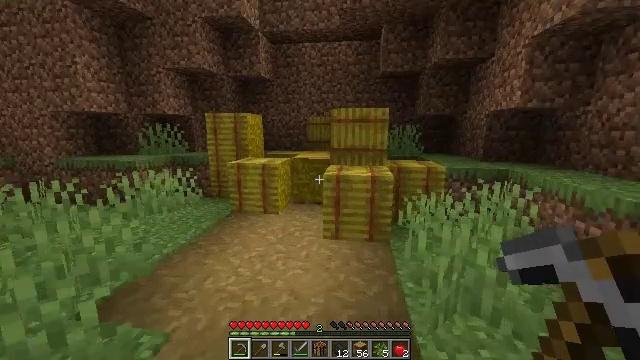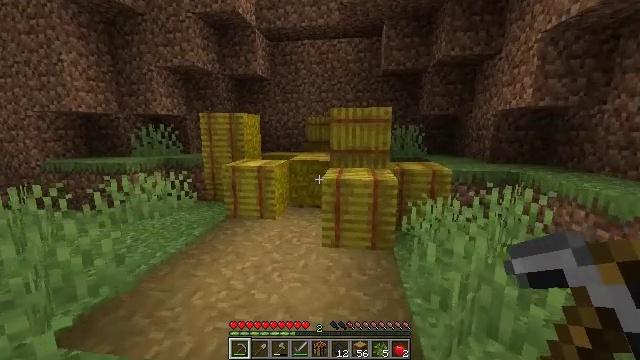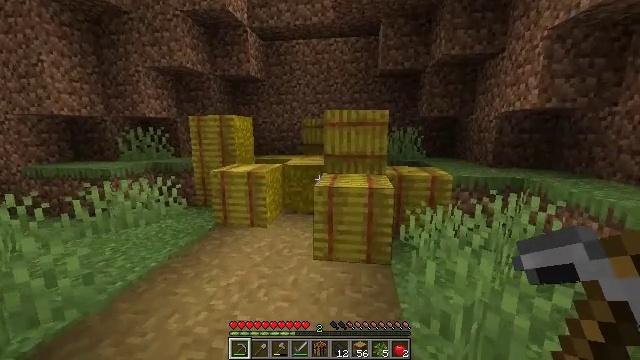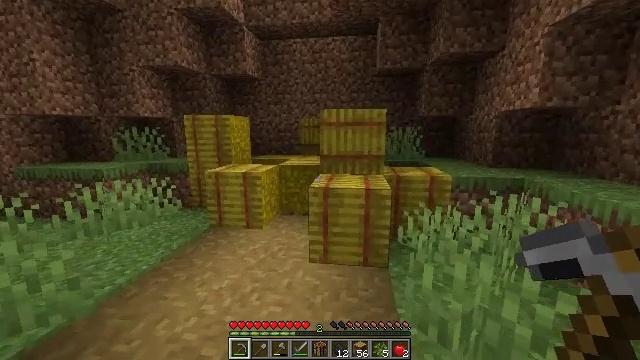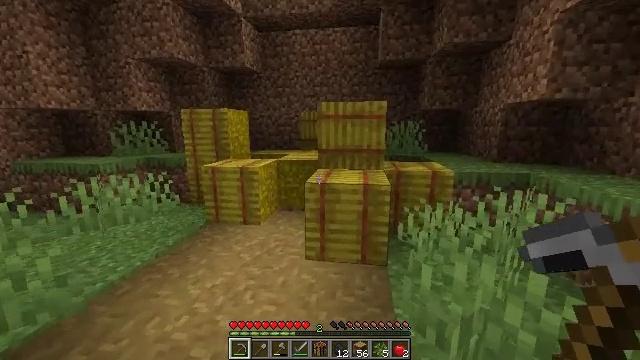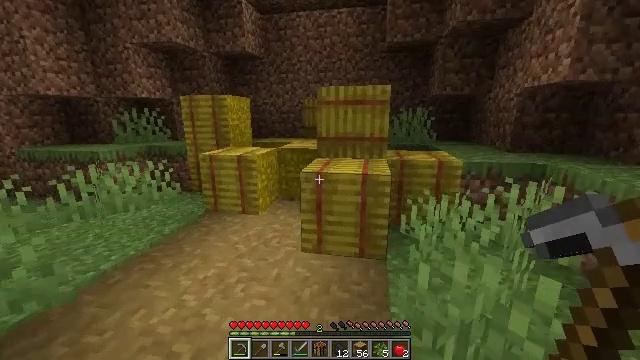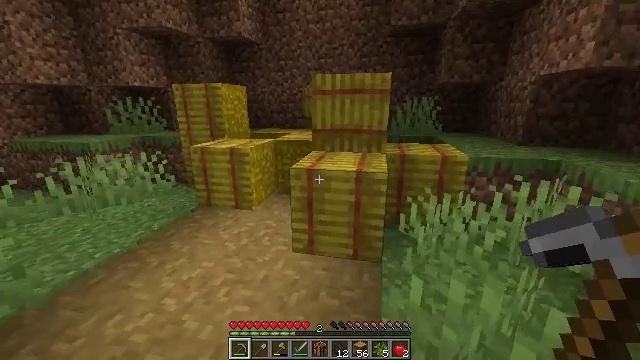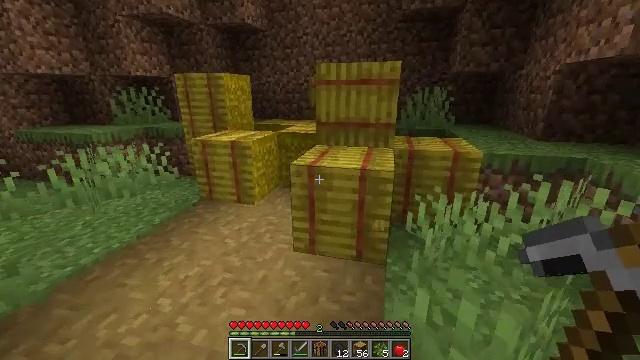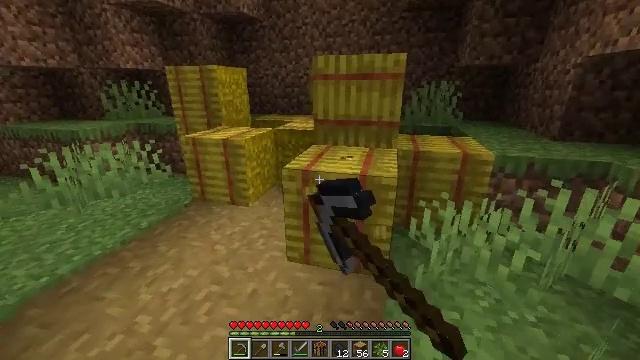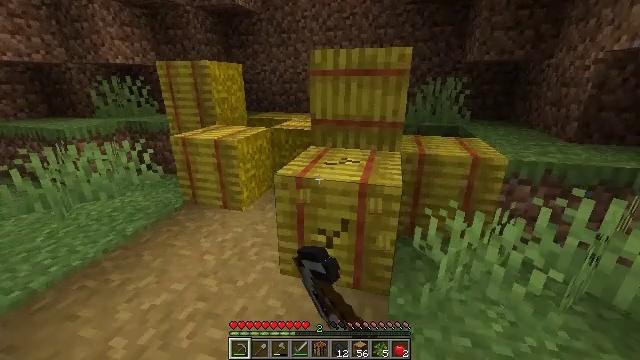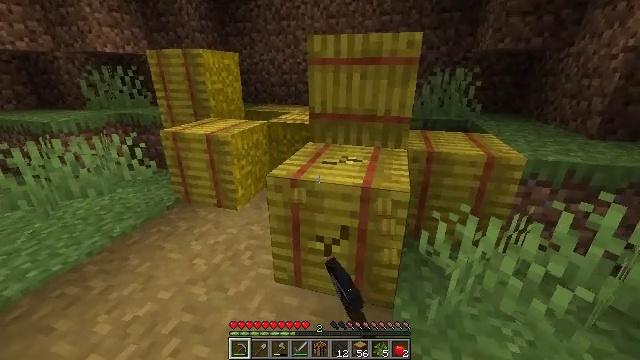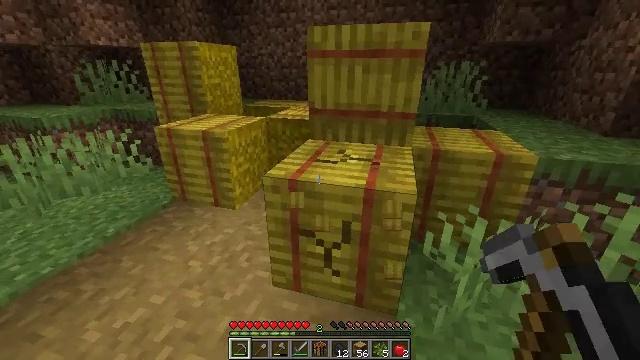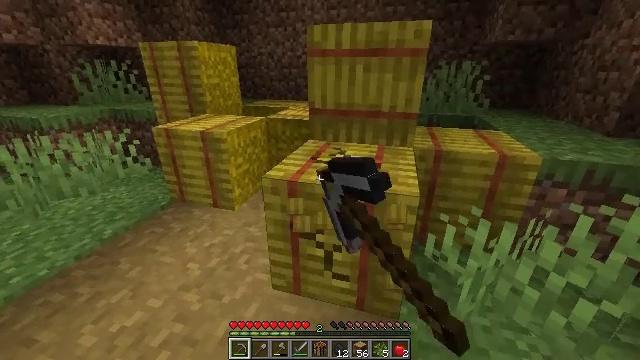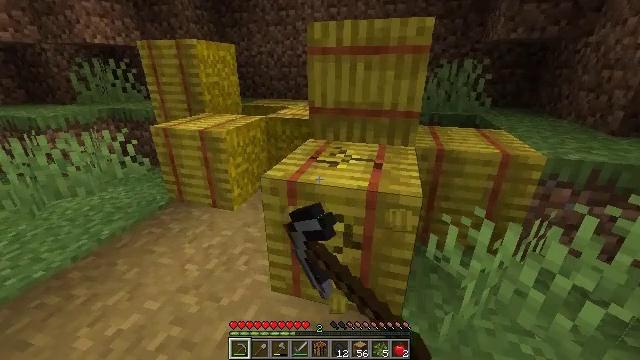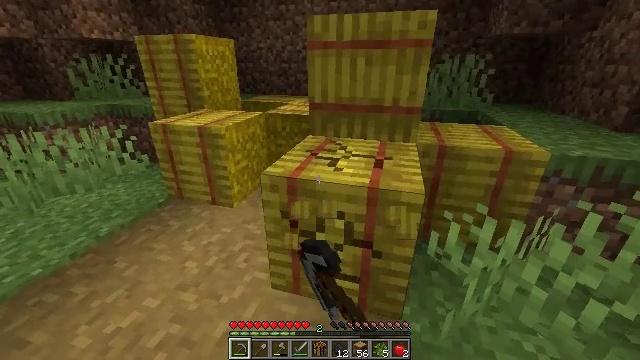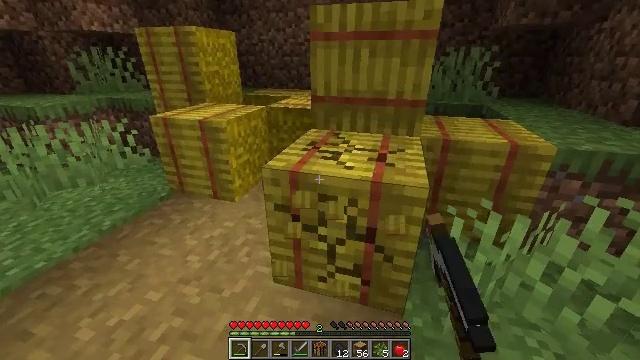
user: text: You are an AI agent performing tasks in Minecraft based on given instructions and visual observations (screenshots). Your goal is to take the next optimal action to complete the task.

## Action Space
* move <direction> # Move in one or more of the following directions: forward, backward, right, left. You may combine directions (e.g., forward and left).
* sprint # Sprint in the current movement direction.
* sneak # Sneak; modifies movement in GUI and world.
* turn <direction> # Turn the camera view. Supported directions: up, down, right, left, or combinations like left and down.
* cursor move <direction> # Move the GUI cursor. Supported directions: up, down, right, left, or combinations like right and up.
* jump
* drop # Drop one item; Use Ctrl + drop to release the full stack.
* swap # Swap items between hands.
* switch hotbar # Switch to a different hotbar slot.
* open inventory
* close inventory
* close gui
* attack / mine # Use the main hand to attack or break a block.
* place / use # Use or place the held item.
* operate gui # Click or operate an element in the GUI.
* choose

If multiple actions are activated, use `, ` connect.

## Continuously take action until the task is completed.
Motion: motion action
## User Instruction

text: Collect a hay block for crafting.
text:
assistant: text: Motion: move forward and move right
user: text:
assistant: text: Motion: move forward and move right
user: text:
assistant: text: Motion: move forward and move right
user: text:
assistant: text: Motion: move forward and move right, turn down
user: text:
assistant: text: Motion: move forward and move right, turn left and down
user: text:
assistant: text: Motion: move forward, turn left and down
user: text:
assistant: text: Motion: move forward, turn left and down, attack / mine
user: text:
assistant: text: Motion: move forward, turn down, attack / mine
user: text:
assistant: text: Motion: move forward, attack / mine
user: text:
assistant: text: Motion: move forward, turn down, attack / mine
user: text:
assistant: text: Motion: turn down, attack / mine
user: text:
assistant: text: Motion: attack / mine
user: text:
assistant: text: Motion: attack / mine
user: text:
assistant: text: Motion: attack / mine
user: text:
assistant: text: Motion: turn down, attack / mine
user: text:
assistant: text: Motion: attack / mine
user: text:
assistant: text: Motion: attack / mine
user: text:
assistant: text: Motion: attack / mine
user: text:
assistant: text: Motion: attack / mine
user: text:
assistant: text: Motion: attack / mine
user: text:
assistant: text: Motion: attack / mine
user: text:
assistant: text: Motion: attack / mine
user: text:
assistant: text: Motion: attack / mine
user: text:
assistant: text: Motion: attack / mine
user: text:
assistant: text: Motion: attack / mine
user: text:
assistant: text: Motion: move forward and move right, attack / mine
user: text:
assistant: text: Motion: move forward and move right, attack / mine
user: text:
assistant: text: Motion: move forward and move right, attack / mine
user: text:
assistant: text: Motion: move forward and move right, attack / mine
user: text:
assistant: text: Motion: move forward and move right, turn left and up, attack / mine